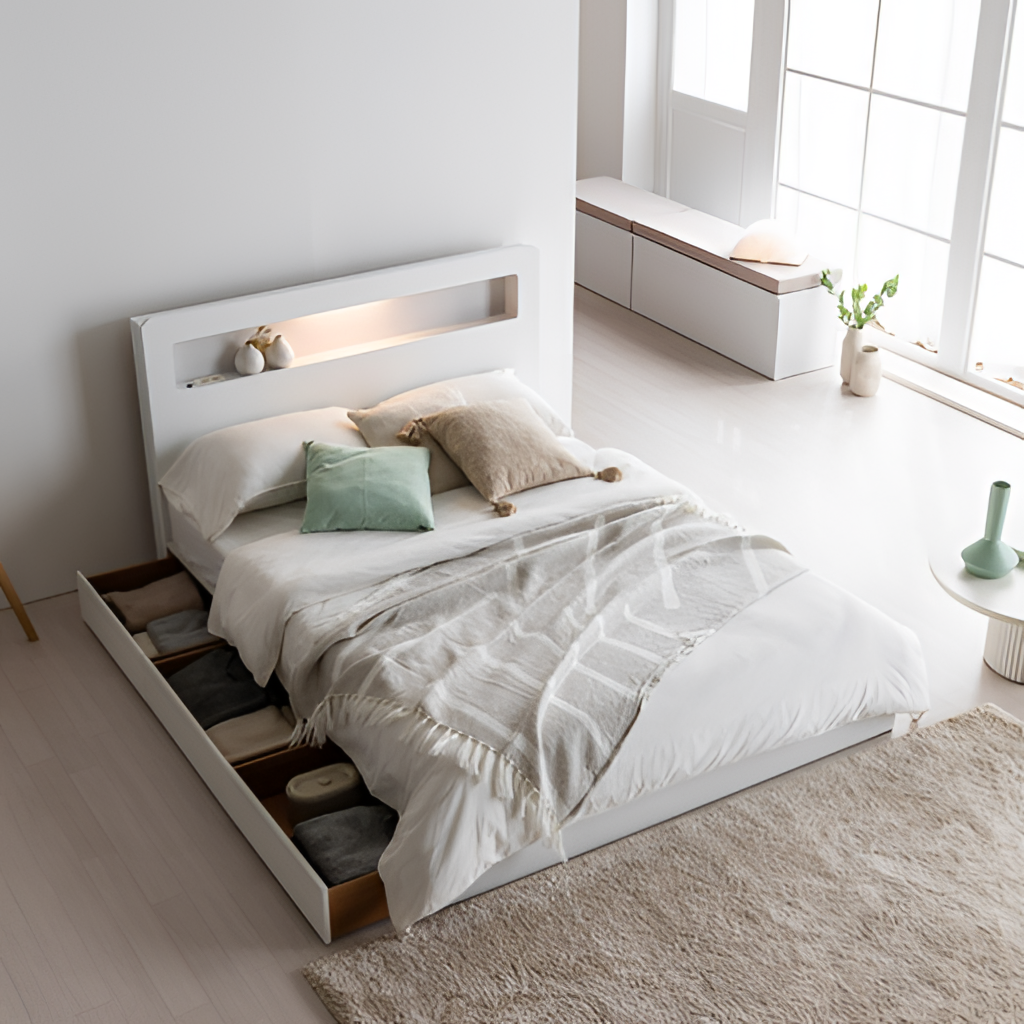
white wood backlit headboard bed, bedroom, white paint wallpaper, with solid pattern, minimalist, wood flooring, with plank pattern